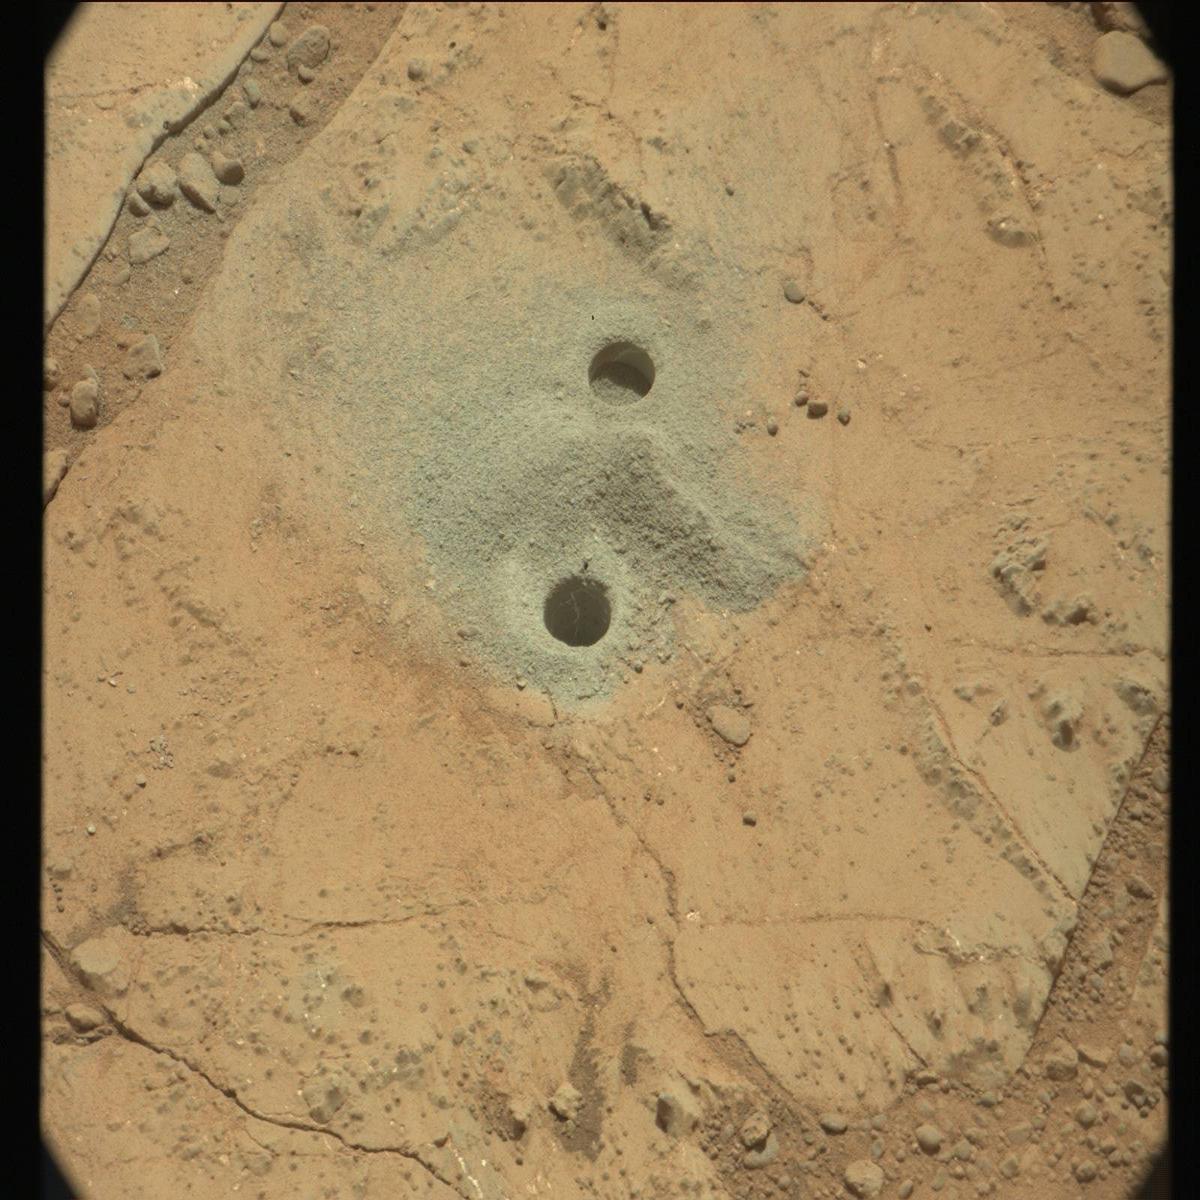
Terrain classes present: Bedrock, Hole, Rock, Sand / Soil